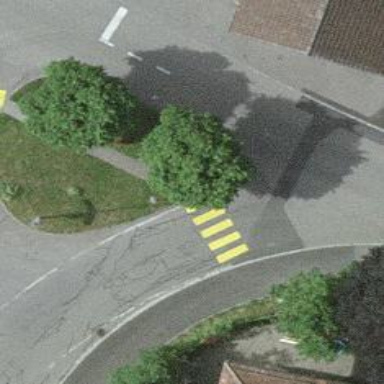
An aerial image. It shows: Uncontrolled zebra crossing.